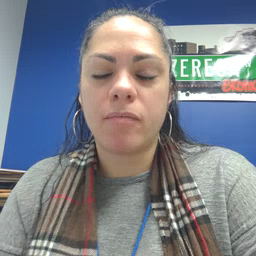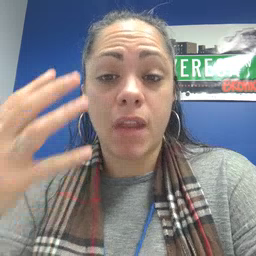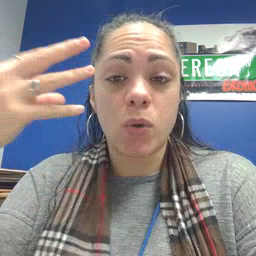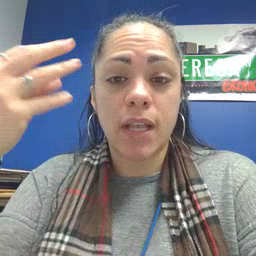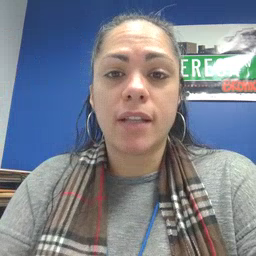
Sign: outside